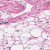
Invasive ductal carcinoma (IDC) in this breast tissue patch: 0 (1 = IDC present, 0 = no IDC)